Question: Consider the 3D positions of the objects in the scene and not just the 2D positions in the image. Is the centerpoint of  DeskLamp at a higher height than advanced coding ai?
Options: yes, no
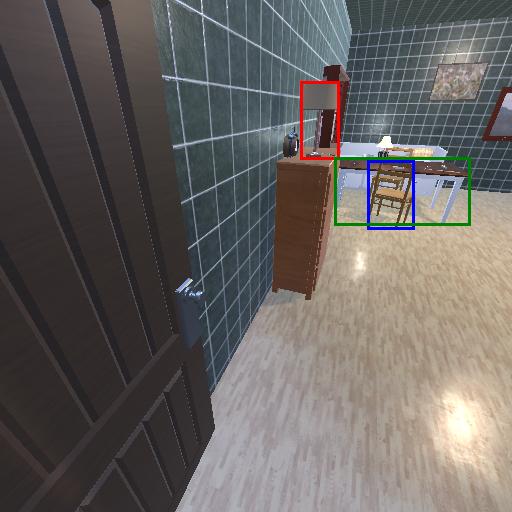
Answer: yes